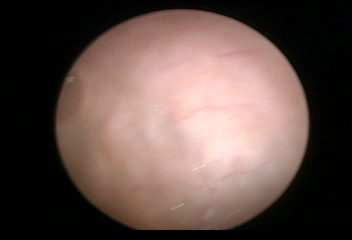
Modality: WLC
Class: Foreign bodies
Subclass: AirBubble
Bladder cancer association: No
Annotated structures: Air bubble